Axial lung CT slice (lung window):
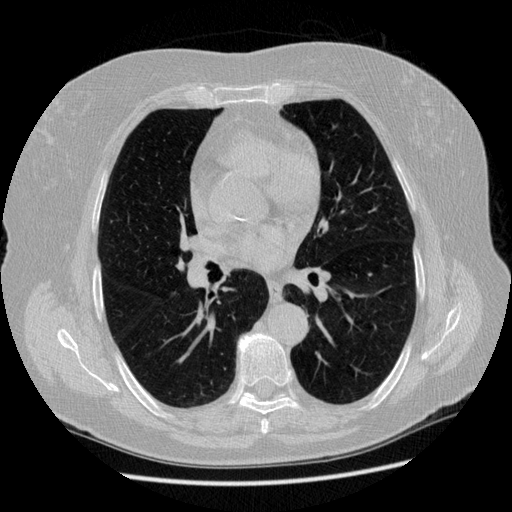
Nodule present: no